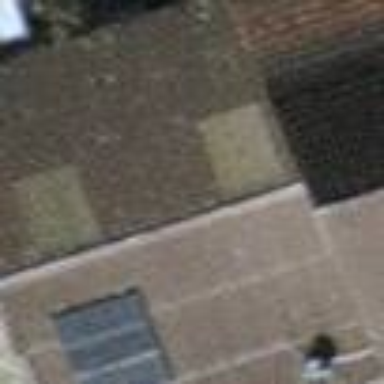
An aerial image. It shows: Gabled roof garage.